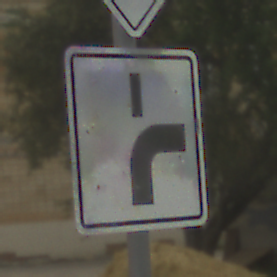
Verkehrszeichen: VerlaufVorfahrtsstrasse8
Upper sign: Vorfahrtsstrasse
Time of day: MorningAfternoon
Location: Outdoor (Suburban)
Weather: PartlyCloudy
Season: NotSpecified
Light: Natural